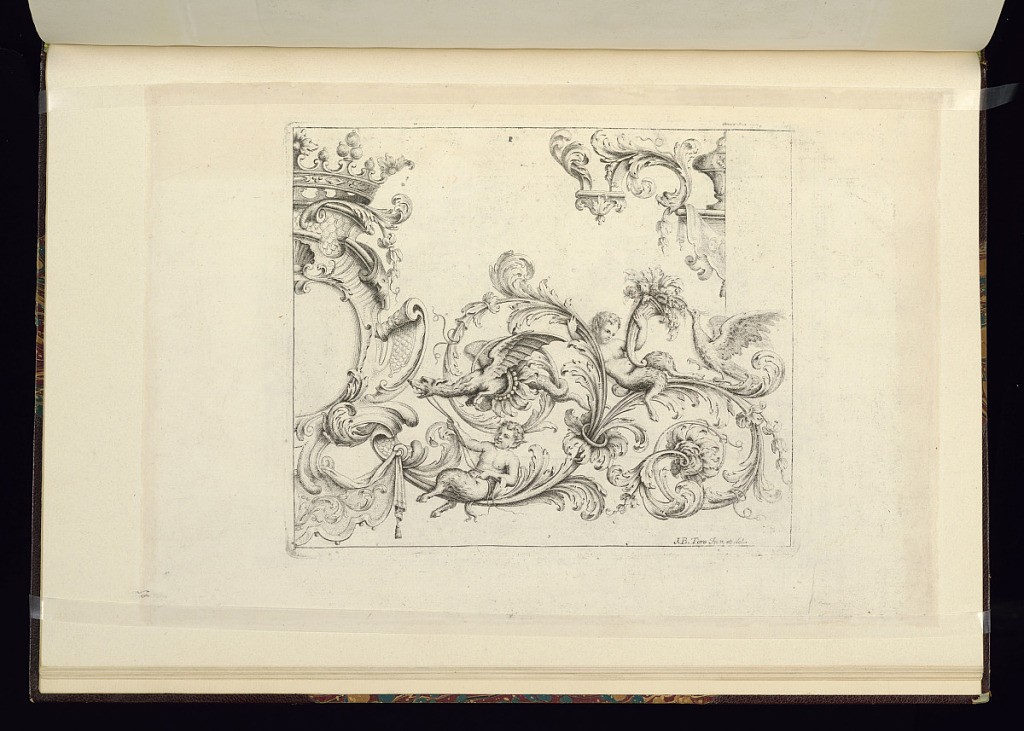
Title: Ornament Designs
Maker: Jean-Bernard Turreau, French, 1672 - 1731
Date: early 18th century
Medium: Etching on laid paper
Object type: Print
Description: Ornament designs with a crowned cartouche featuring foliate scrolls, scrolling leaves (rinceaux), rosettes, fleurons, putti/fauns, cornucopia with flowers, draped textiles, vase, dragon, fluting, shell, and fish scale motifs. The plate is signed.